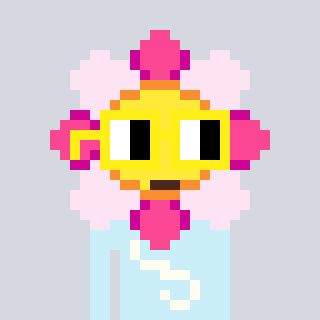
a pixel art character with square yellow glasses, a flower-shaped head and a cold-colored body on a cool background